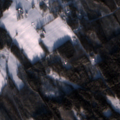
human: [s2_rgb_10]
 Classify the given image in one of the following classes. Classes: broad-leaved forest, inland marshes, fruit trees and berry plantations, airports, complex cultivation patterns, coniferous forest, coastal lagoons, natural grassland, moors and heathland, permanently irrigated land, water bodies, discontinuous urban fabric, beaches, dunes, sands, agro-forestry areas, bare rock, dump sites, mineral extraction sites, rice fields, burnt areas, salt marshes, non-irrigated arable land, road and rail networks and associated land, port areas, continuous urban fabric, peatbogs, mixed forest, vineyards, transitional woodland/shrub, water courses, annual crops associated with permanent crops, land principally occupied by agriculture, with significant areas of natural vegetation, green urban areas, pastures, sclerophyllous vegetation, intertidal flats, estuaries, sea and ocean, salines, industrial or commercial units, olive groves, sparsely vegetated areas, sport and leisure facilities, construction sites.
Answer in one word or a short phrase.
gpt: land principally occupied by agriculture, with significant areas of natural vegetation, coniferous forest, mixed forest